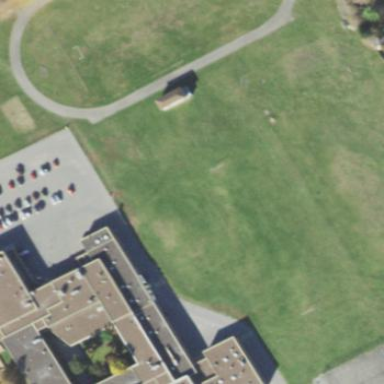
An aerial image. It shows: School.